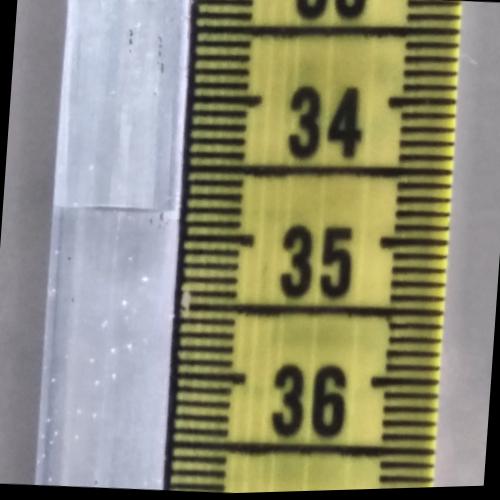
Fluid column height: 34.8 cm